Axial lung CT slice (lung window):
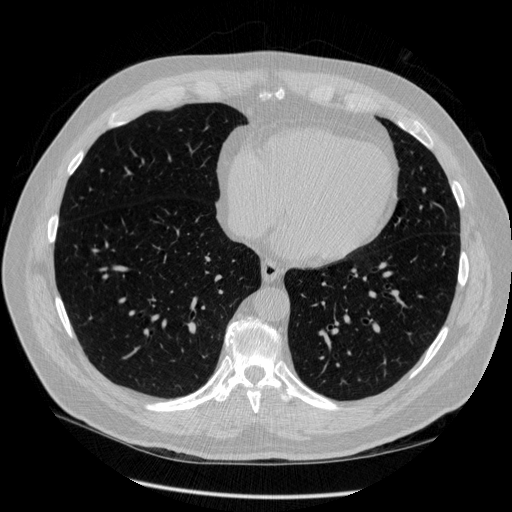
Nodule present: no